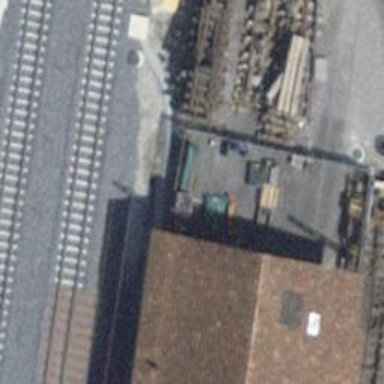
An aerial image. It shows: Railway track.